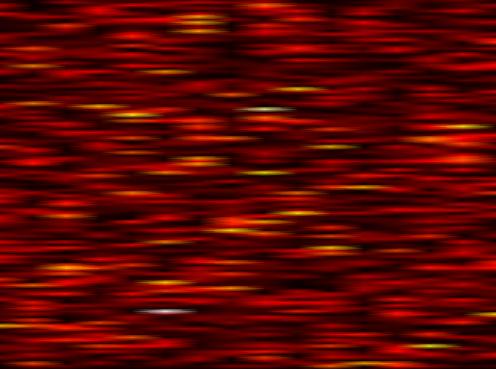
Label: FBMC